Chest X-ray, AP view. Patient: 29 years old, sex M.
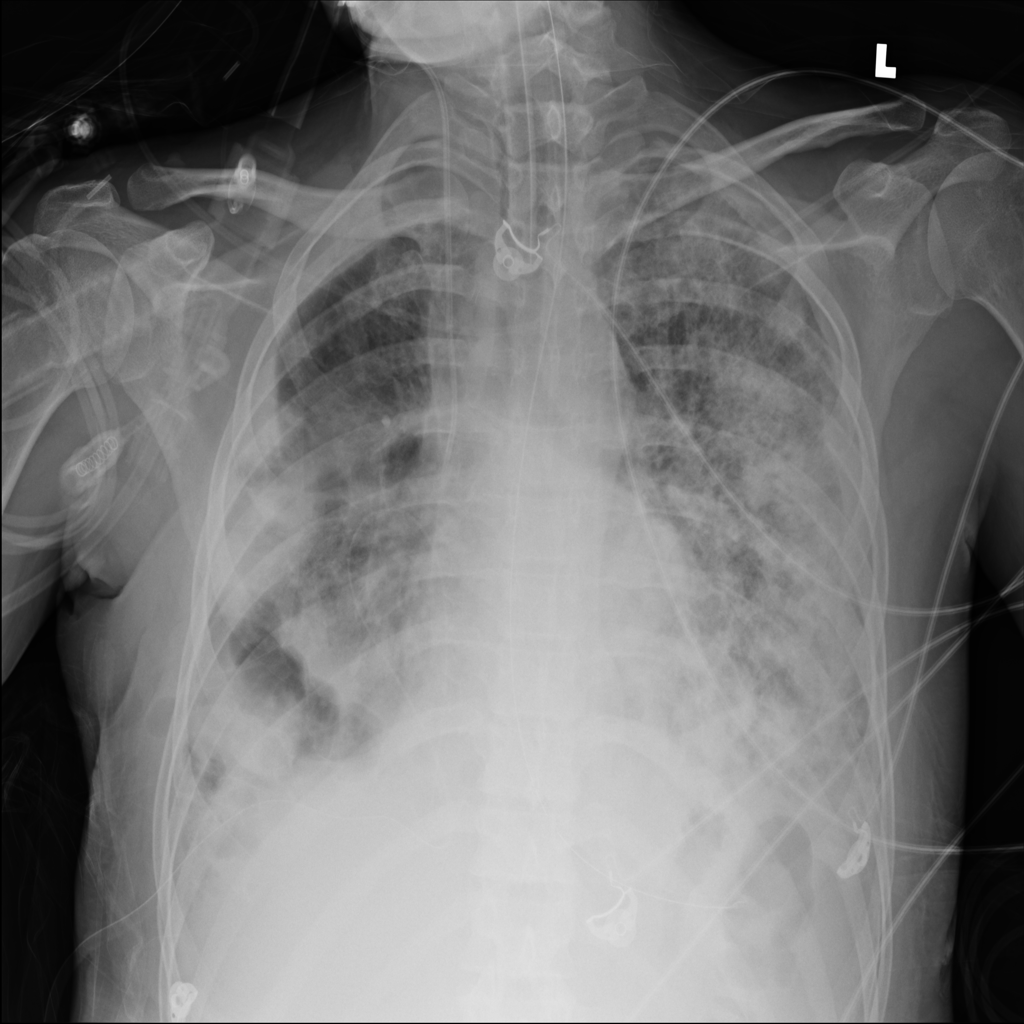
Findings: Pneumothorax